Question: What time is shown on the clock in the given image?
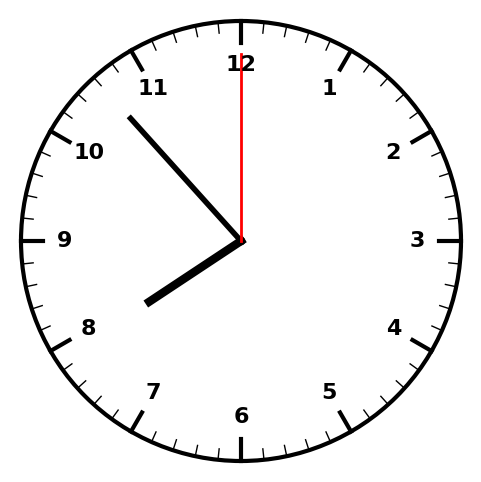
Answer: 07:53:00